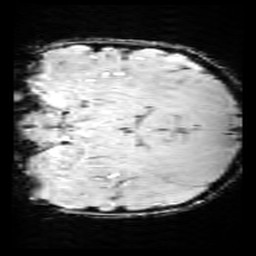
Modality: SWI
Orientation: coronal
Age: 12
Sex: male
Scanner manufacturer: siemens
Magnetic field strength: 3 T
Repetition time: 0.027 s
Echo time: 0.02 s